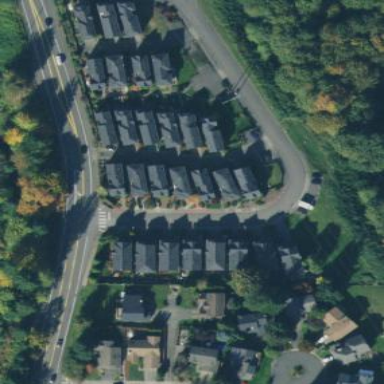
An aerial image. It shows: Single-family residential area.